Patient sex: M
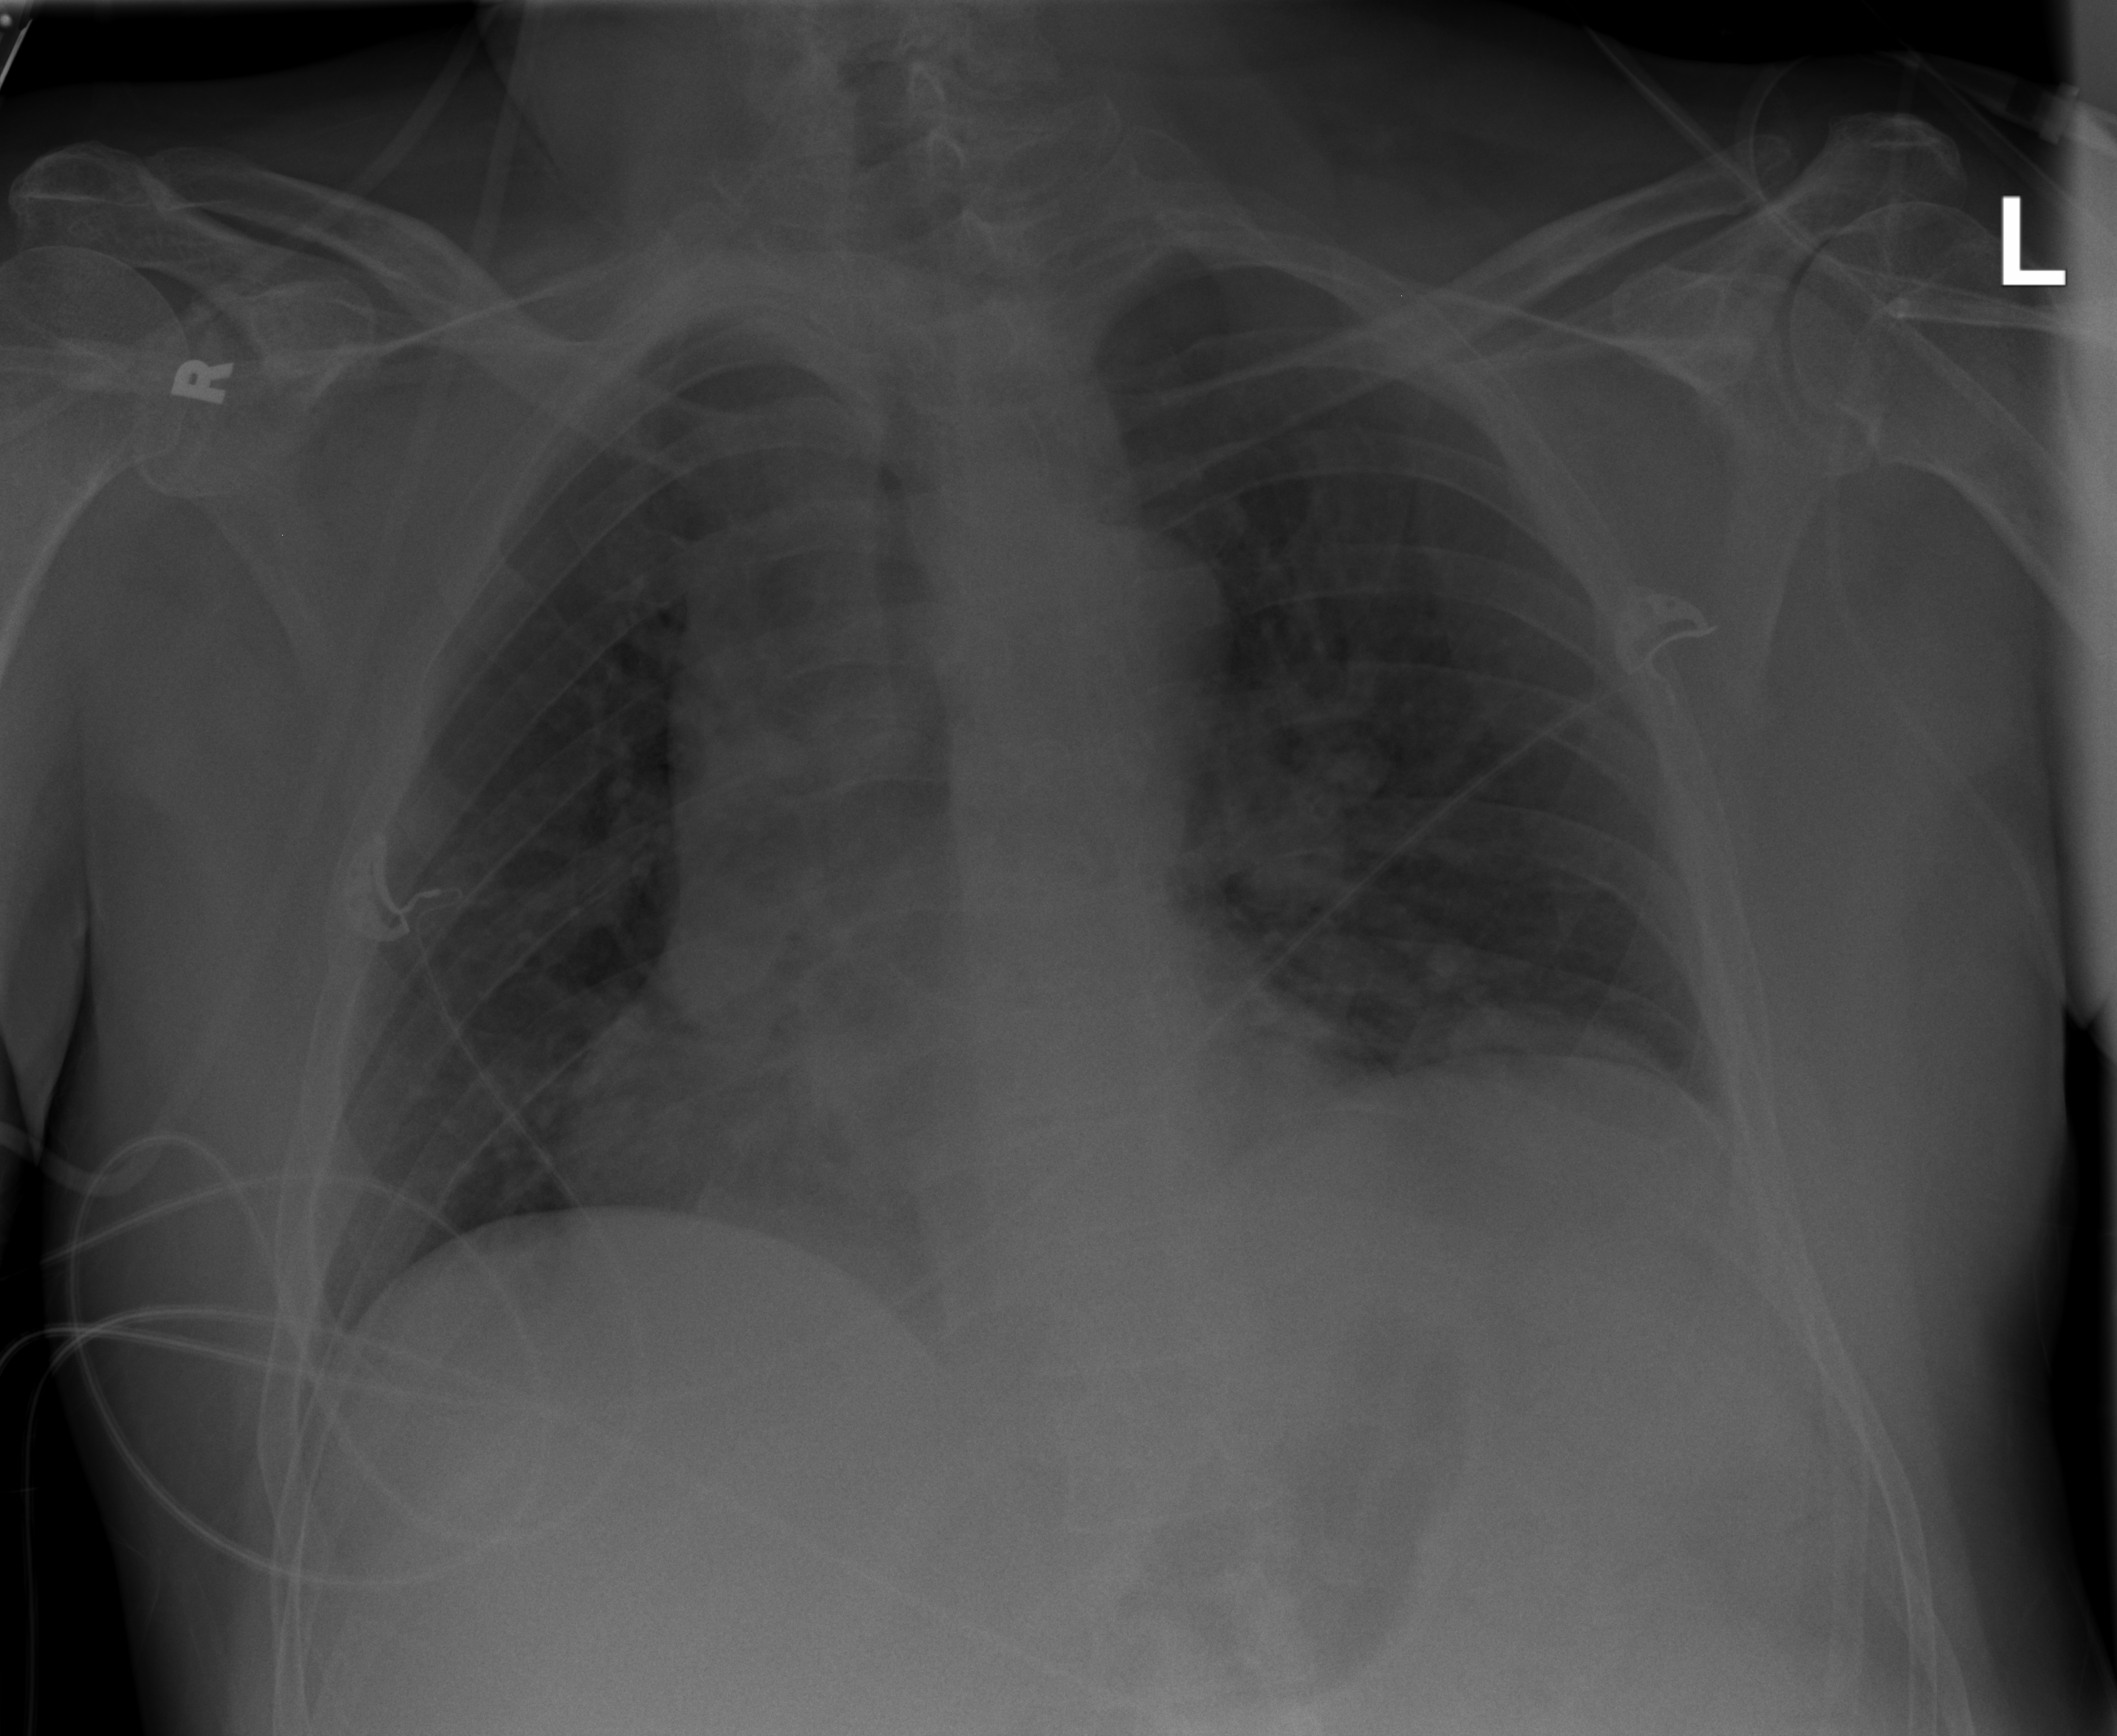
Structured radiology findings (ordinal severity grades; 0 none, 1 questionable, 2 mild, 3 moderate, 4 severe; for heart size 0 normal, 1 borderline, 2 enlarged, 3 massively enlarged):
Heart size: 1
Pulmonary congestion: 1
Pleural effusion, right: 0
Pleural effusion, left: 1
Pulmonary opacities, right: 0
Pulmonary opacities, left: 2
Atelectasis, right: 2
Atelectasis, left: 2